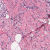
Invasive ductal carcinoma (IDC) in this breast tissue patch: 0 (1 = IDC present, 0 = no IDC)